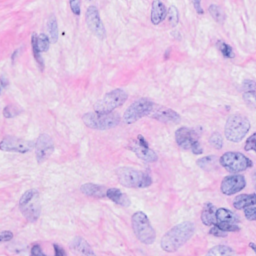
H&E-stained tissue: Breast